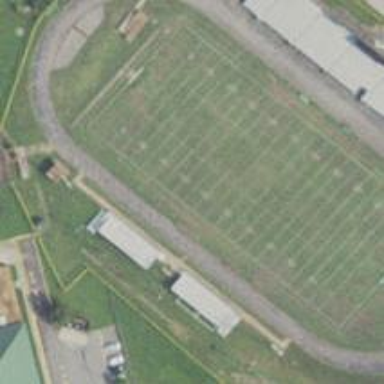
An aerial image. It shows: American football pitch for leisure and sport activities.